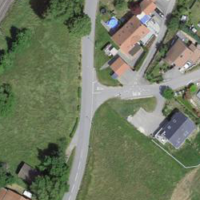
EUNIS habitat code: 52
Species observed at this site:
Milvus milvus
Buteo buteo